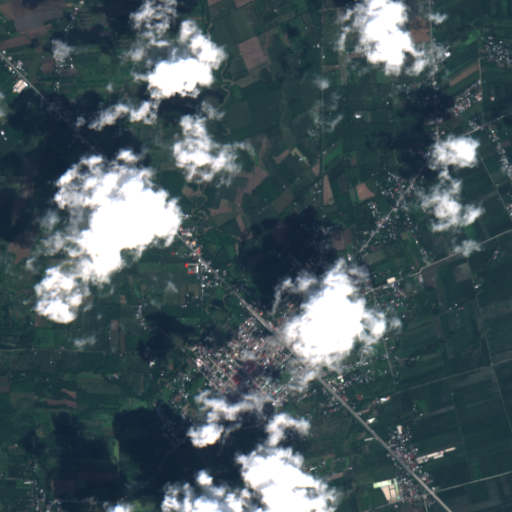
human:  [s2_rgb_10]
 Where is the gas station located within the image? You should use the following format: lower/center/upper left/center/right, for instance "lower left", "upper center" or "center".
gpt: The gas station is located in the lower center of the image.
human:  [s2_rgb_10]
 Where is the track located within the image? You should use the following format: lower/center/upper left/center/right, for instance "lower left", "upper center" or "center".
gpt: There is no track in the image.